Question:
Using database described by this model, I need to show table with the following columns:
> cities.name | persons.first_name+'space'+persons.last_name AS [THE LUCKY
MAN] | occupations.salary [the best salary]
It's a tricky question because there is no direct connection between entities "Cities" and "Occupations".
No, it's not a homework. The closest answer that I can give:
'''
SELECT cP.name, p.first_name+' '+p.last_name AS [The lucky man], T.[MAX] FROM cities cP
JOIN persons p ON (p.id_city=cP.id_city)
JOIN occupations o ON (p.id_persons=o.id_person)
JOIN (SELECT MAX(ow.salary) AS [MAX], ow.id_person AS [idperson] FROM occupations ow GROUP BY ow.id_person) T ON (p.id_persons=T.[idperson])
'''
Maybie this question is just confusing rather than tricky.
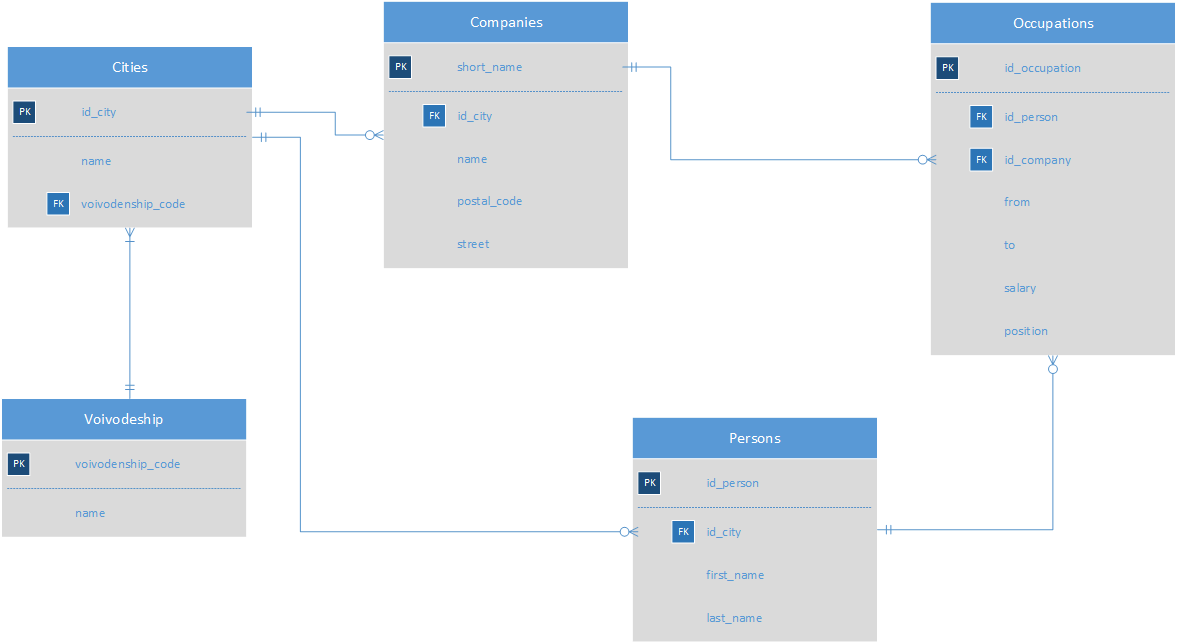
Answer: Edit - thanks for posting what you've tried so far. The issue is that when selecting the max you are also grouping by person. The max has to be selected when grouping only by city, and then those values (city and highest salary) have to be joined back to the original tables.
On a side note, in the query below, the join into the inline view/subquery should be an outer join if you want to show cities with no people (highest salary would be zero, technically).
'''
select c.name,
p.first_name+'space'+p.last_name AS [THE LUCKY MAN],
o.salary [the best salary]
from persons p
join cities c
on p.id_city = c.id_sity
join occupations o
on p.id_person = o.id_person
join ( select p.id_city,
max(o.salary) as city_highest
from persons p
join occupations o
on p.id_person = o.id_person
group by p.id_city
) v
on p.id_city = v.id_city
and o.salary = v.city_highest
'''